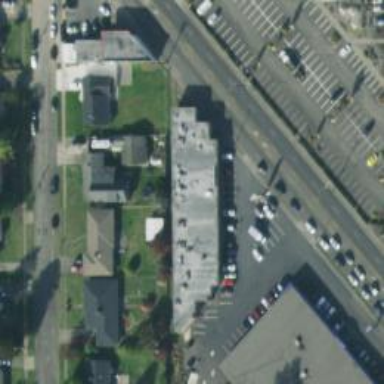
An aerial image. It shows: Convenience shop.